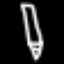
Label: pencil